Question: i want to take input password in java script prompt box but it only take input as string which is visible now how i can take input password in same text field.
is there any way to change this text field from input type text to password without div
this is what i have already tried
'''
prompt("enter password");
'''
here is example

can any one suggest me how i can do this using j query or java script
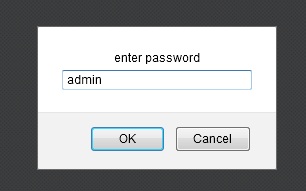
Answer: No, you can't.
The popup is browser controlled and can't be changed.
you can use javascript dialog box for it
'''
<div id="dialog" title="Basic dialog">
<input type="password" size="25" />
</div>
'''
'''
$( "#dialog" ).dialog();
'''
<URL>